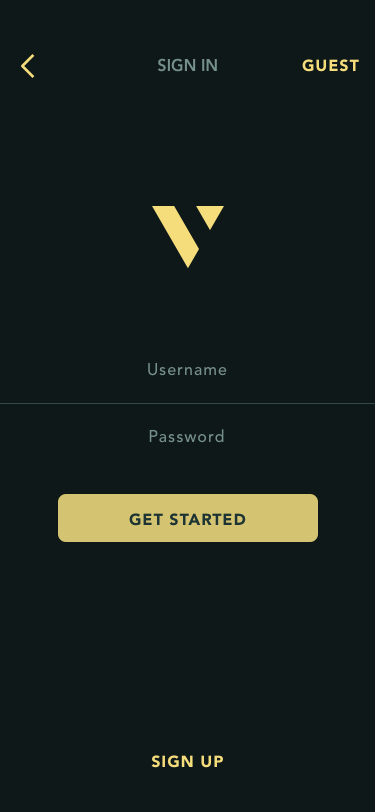
Text in this UI design:
SIGN UP
Username
Password
GUEST